Question: I have a UIView, where I have a UIScrollView and 6 UITextField had 2 UILabel. When I want to write something to UITextfield, which is low I have this problem:

The keyboard hidden UITextfields. When I set larger size of UIScrollView, nothing happens. How can I solve this problem?
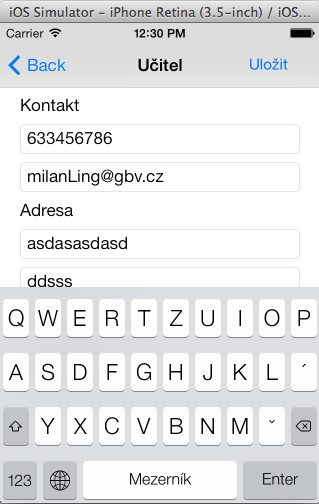
Answer: You have to take Scrollview first. Than add all textfields & labels into it.
Now while clicking on any textfield there is a delegate method calls named textFiledDidBeginEditing. You can set the ScrollView offset in it.
Hope this will help.